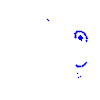
Particle: kaon